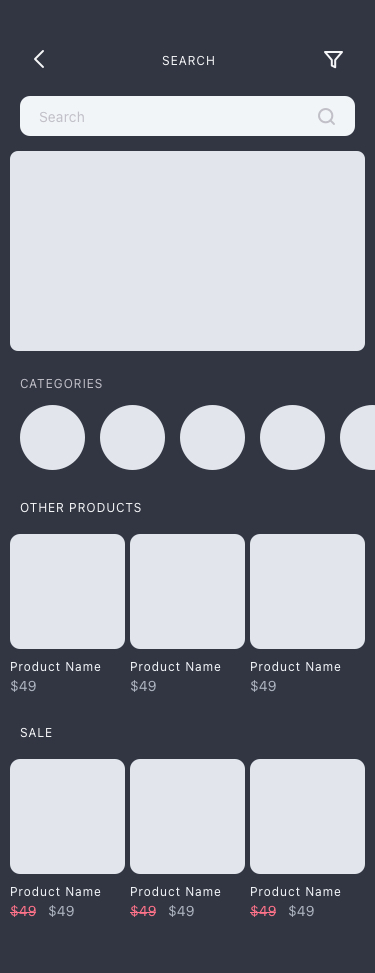
Text in this UI design:
Product Name
$49
$49
Product Name
$49
$49
Product Name
$49
$49
SALE
Product Name
$49
Product Name
$49
Product Name
$49
OTHER PRODUCTS
CATEGORIES
SEARCH